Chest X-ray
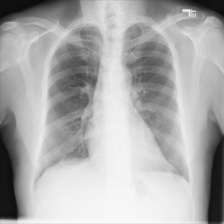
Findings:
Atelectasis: negative
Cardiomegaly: negative
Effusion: negative
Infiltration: negative
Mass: negative
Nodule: negative
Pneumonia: negative
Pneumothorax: negative
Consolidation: negative
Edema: negative
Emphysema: negative
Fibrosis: positive
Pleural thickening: negative
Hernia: negative